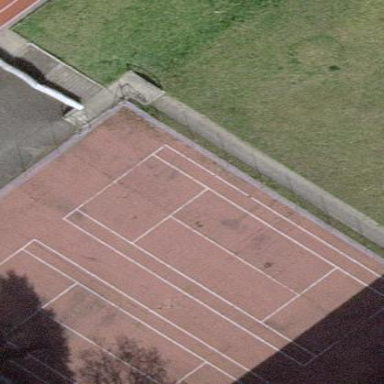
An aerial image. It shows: Tennis court in leisure pitch.